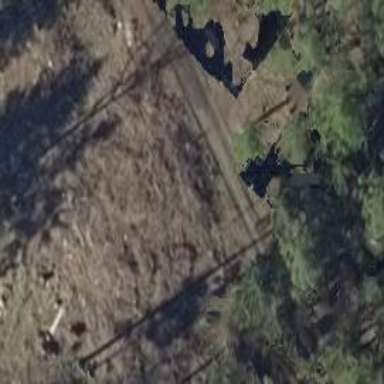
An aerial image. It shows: Track with grade 4 track type.